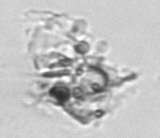
Label: Tintinnina